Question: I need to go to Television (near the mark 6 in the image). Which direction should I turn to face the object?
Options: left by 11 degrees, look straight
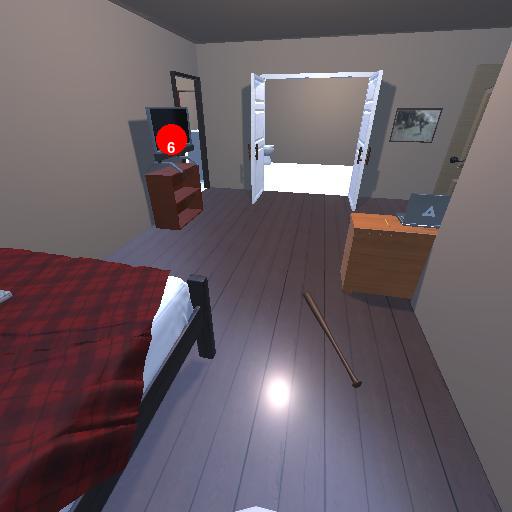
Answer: left by 11 degrees